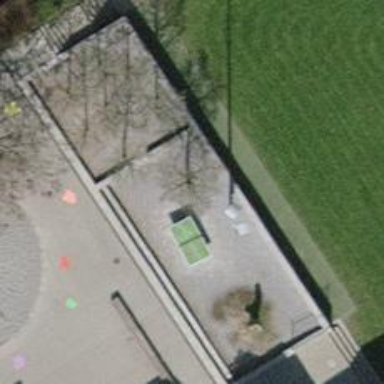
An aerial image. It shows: Pitch for leisure activities.